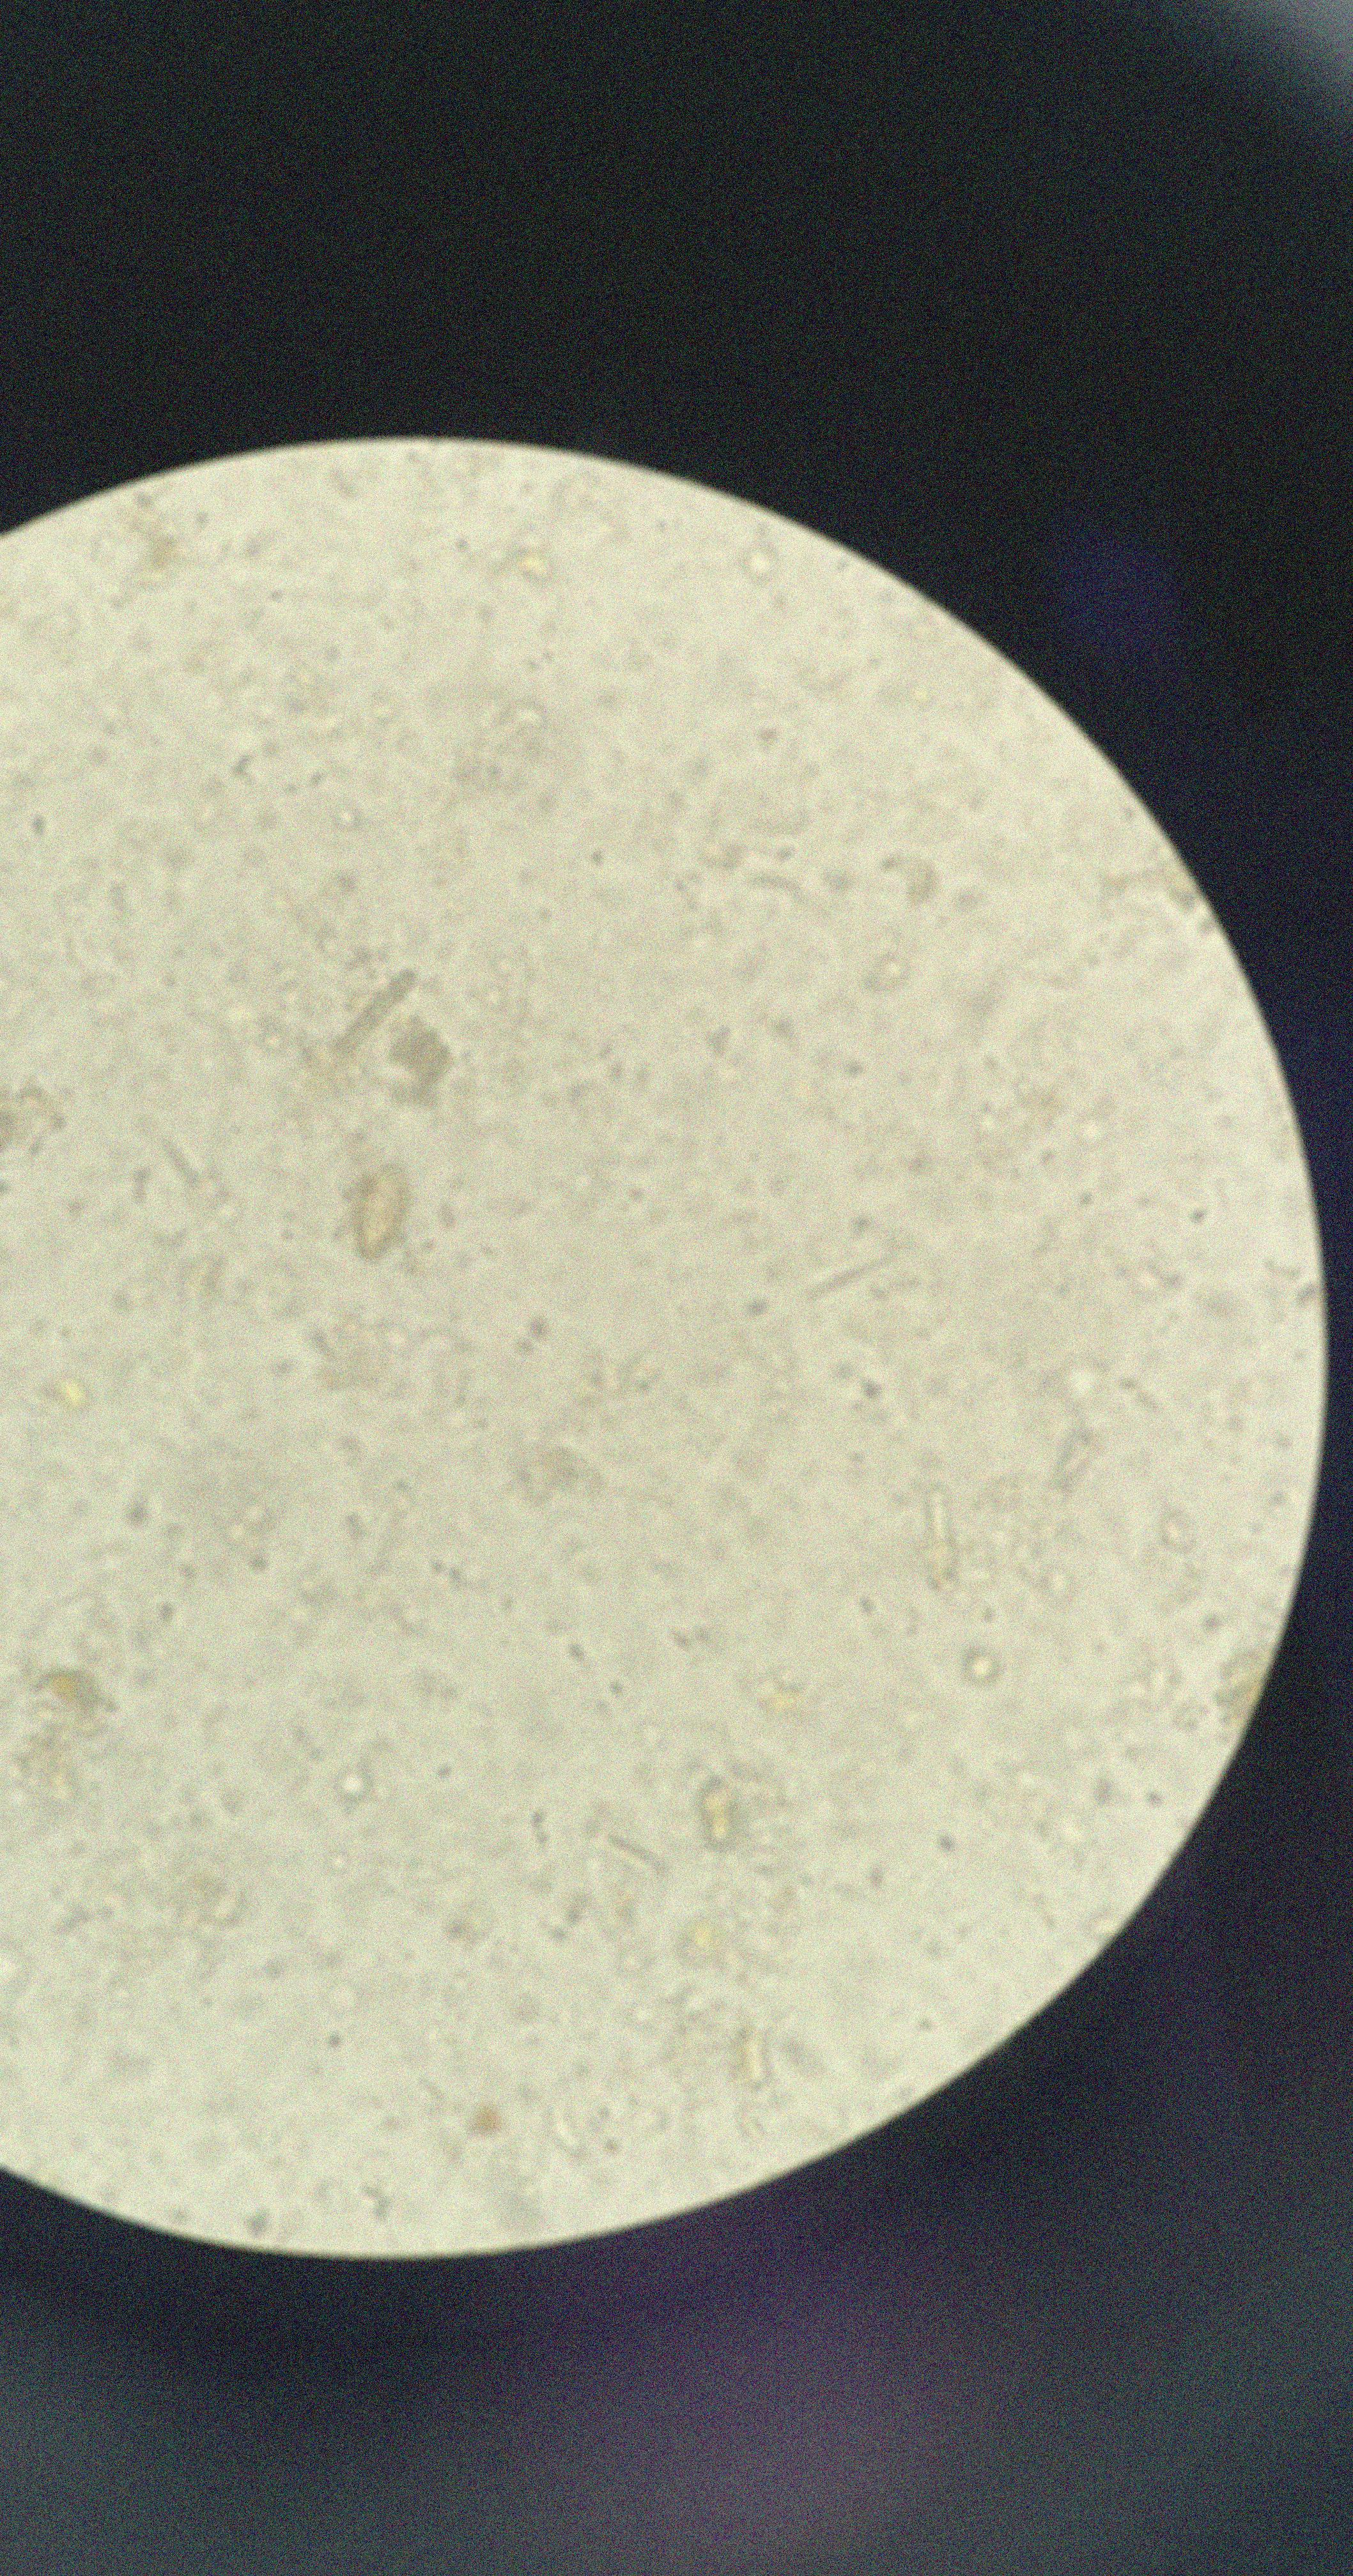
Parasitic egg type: Opisthorchis viverrine